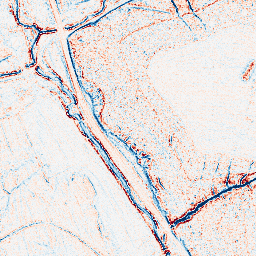
Category: edge_preserving
Decomposition family: anisotropic_diffusion
Decomposition parameters: iterations: 5
kappa: 30
gamma: 0.1
Upsampling method: sinc_hamming
Upsampling parameters: scale: 4
kernel_size: 8
Upsampling scale: 4